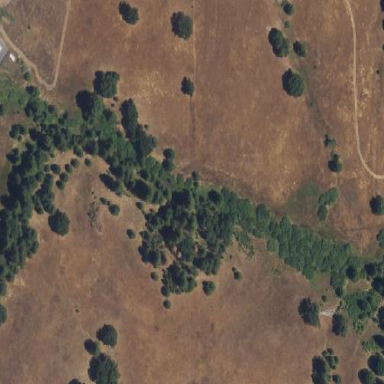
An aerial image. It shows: Wooded area with lush vegetation.